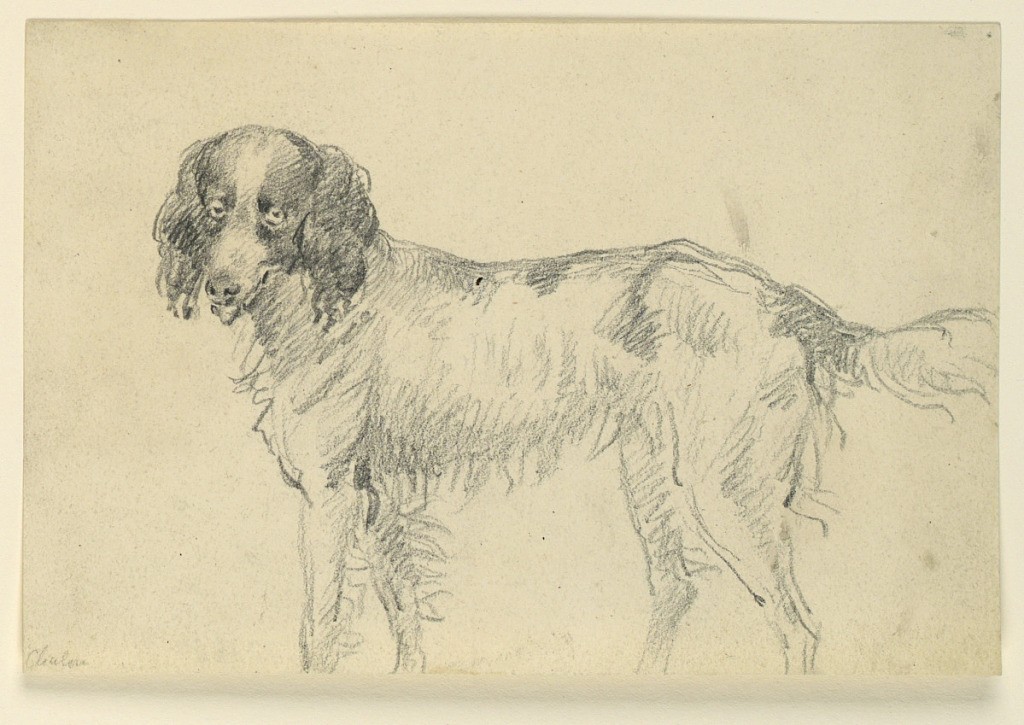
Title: Study of a Dog
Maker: Henry Bernard Chalon, English, 1770 - 1849
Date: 1820–1849
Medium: Black crayon on paper
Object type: Drawing
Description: Shown in profile standing and directed toward left, with the head turned toward the spectator. The feet are not shown.